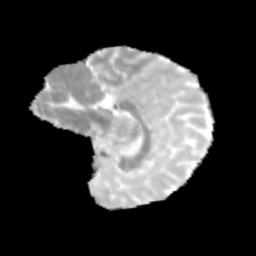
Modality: MD
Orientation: sagittal
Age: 13
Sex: female
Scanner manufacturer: siemens
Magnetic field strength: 3 T
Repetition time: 3.8 s
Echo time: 0.07 s